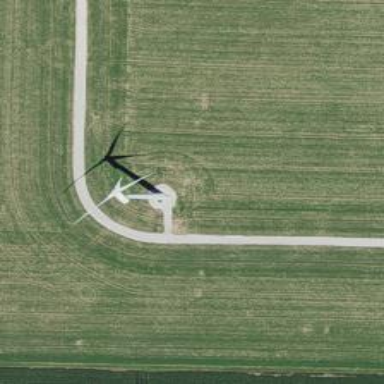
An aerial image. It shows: Wind generator powered by wind. The generator type is horizontal axis and it uses wind turbines.